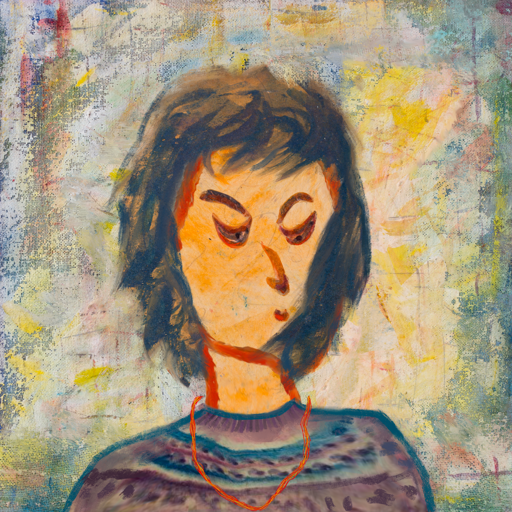
Background: Irani, Head And Neck Side: Experience, Face Side: Hypocrite, Bust: HillGirl, Hair Side: In_The_Sun, Head Accessory: Blank, Second Necklace: Gypsy_Mother_2, Necklace: Blank, Baby: Blank